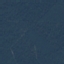
Land use / land cover class: Forest